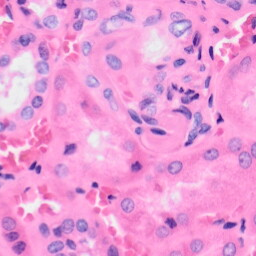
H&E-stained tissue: Kidney